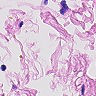
Metastatic tissue present: no